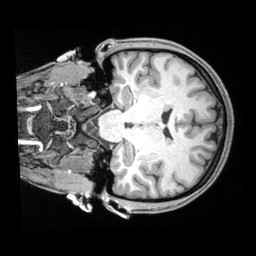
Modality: T1w
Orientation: coronal
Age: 27
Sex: female
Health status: healthy
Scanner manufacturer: siemens
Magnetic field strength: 3 T
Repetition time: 2.4 s
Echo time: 0.00194 s